Current action and preconditions to check: trajectory_clear

Your task: For each precondition in the list above, predict whether it will hold at this action.

Consider the current scene as observed from the mobile robot's camera, and analyze the predicted future states of all dynamic agents (e.g., people, animals, vehicles, or any moving entities) within the NEXT SECOND.

IMPORTANT: Only answer "very likely" if you are absolutely certain—based on strong, clear evidence—that a dynamic agent will violate the precondition in the predicted future state. Do NOT answer "very likely" for unlikely, ambiguous, or low-probability risks.

Ask yourself for each precondition: Is there a high probability, with clear and convincing evidence, that the predicted future states of any dynamic agent will interfere with the predicted future state of the currently executing action within the NEXT SECOND, causing that precondition to fail?

Assess the risk level based on these predictions. Use "likely" or "very likely" if motions create a clear risk of interference.

Use "neutral" or "improbable" if agents are nearby but their predicted paths are clearly diverging or non-conflicting.

Failure Risk Categories: "very improbable", "improbable", "neutral", "likely", "very likely"

Answer Format: Output ONLY the probability_of_failure value from these categories: "very improbable", "improbable", "neutral", "likely", "very likely"

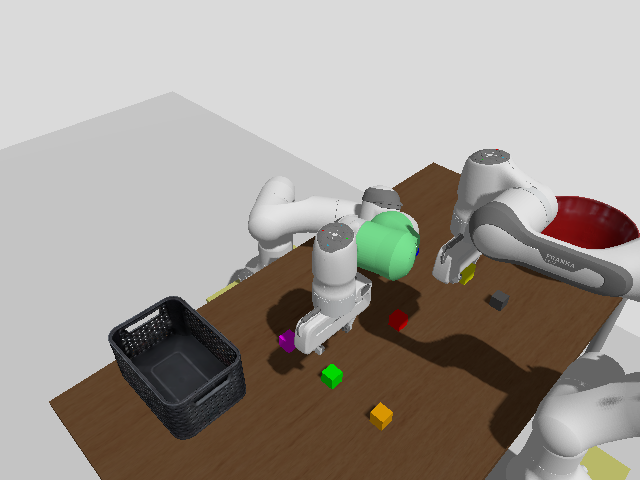

Answer: very improbable